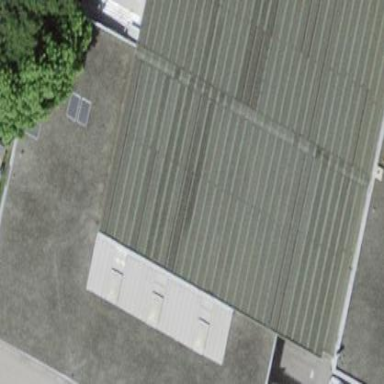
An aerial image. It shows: Commercial building.